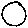
Label: circle